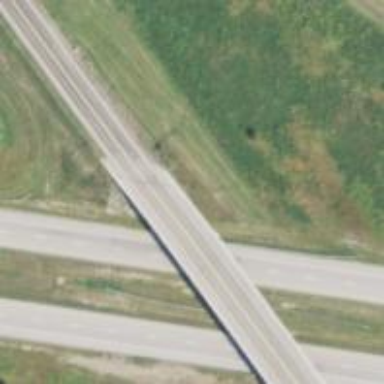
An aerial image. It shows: Tertiary road passing over bridge.